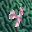
Label: 4